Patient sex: F
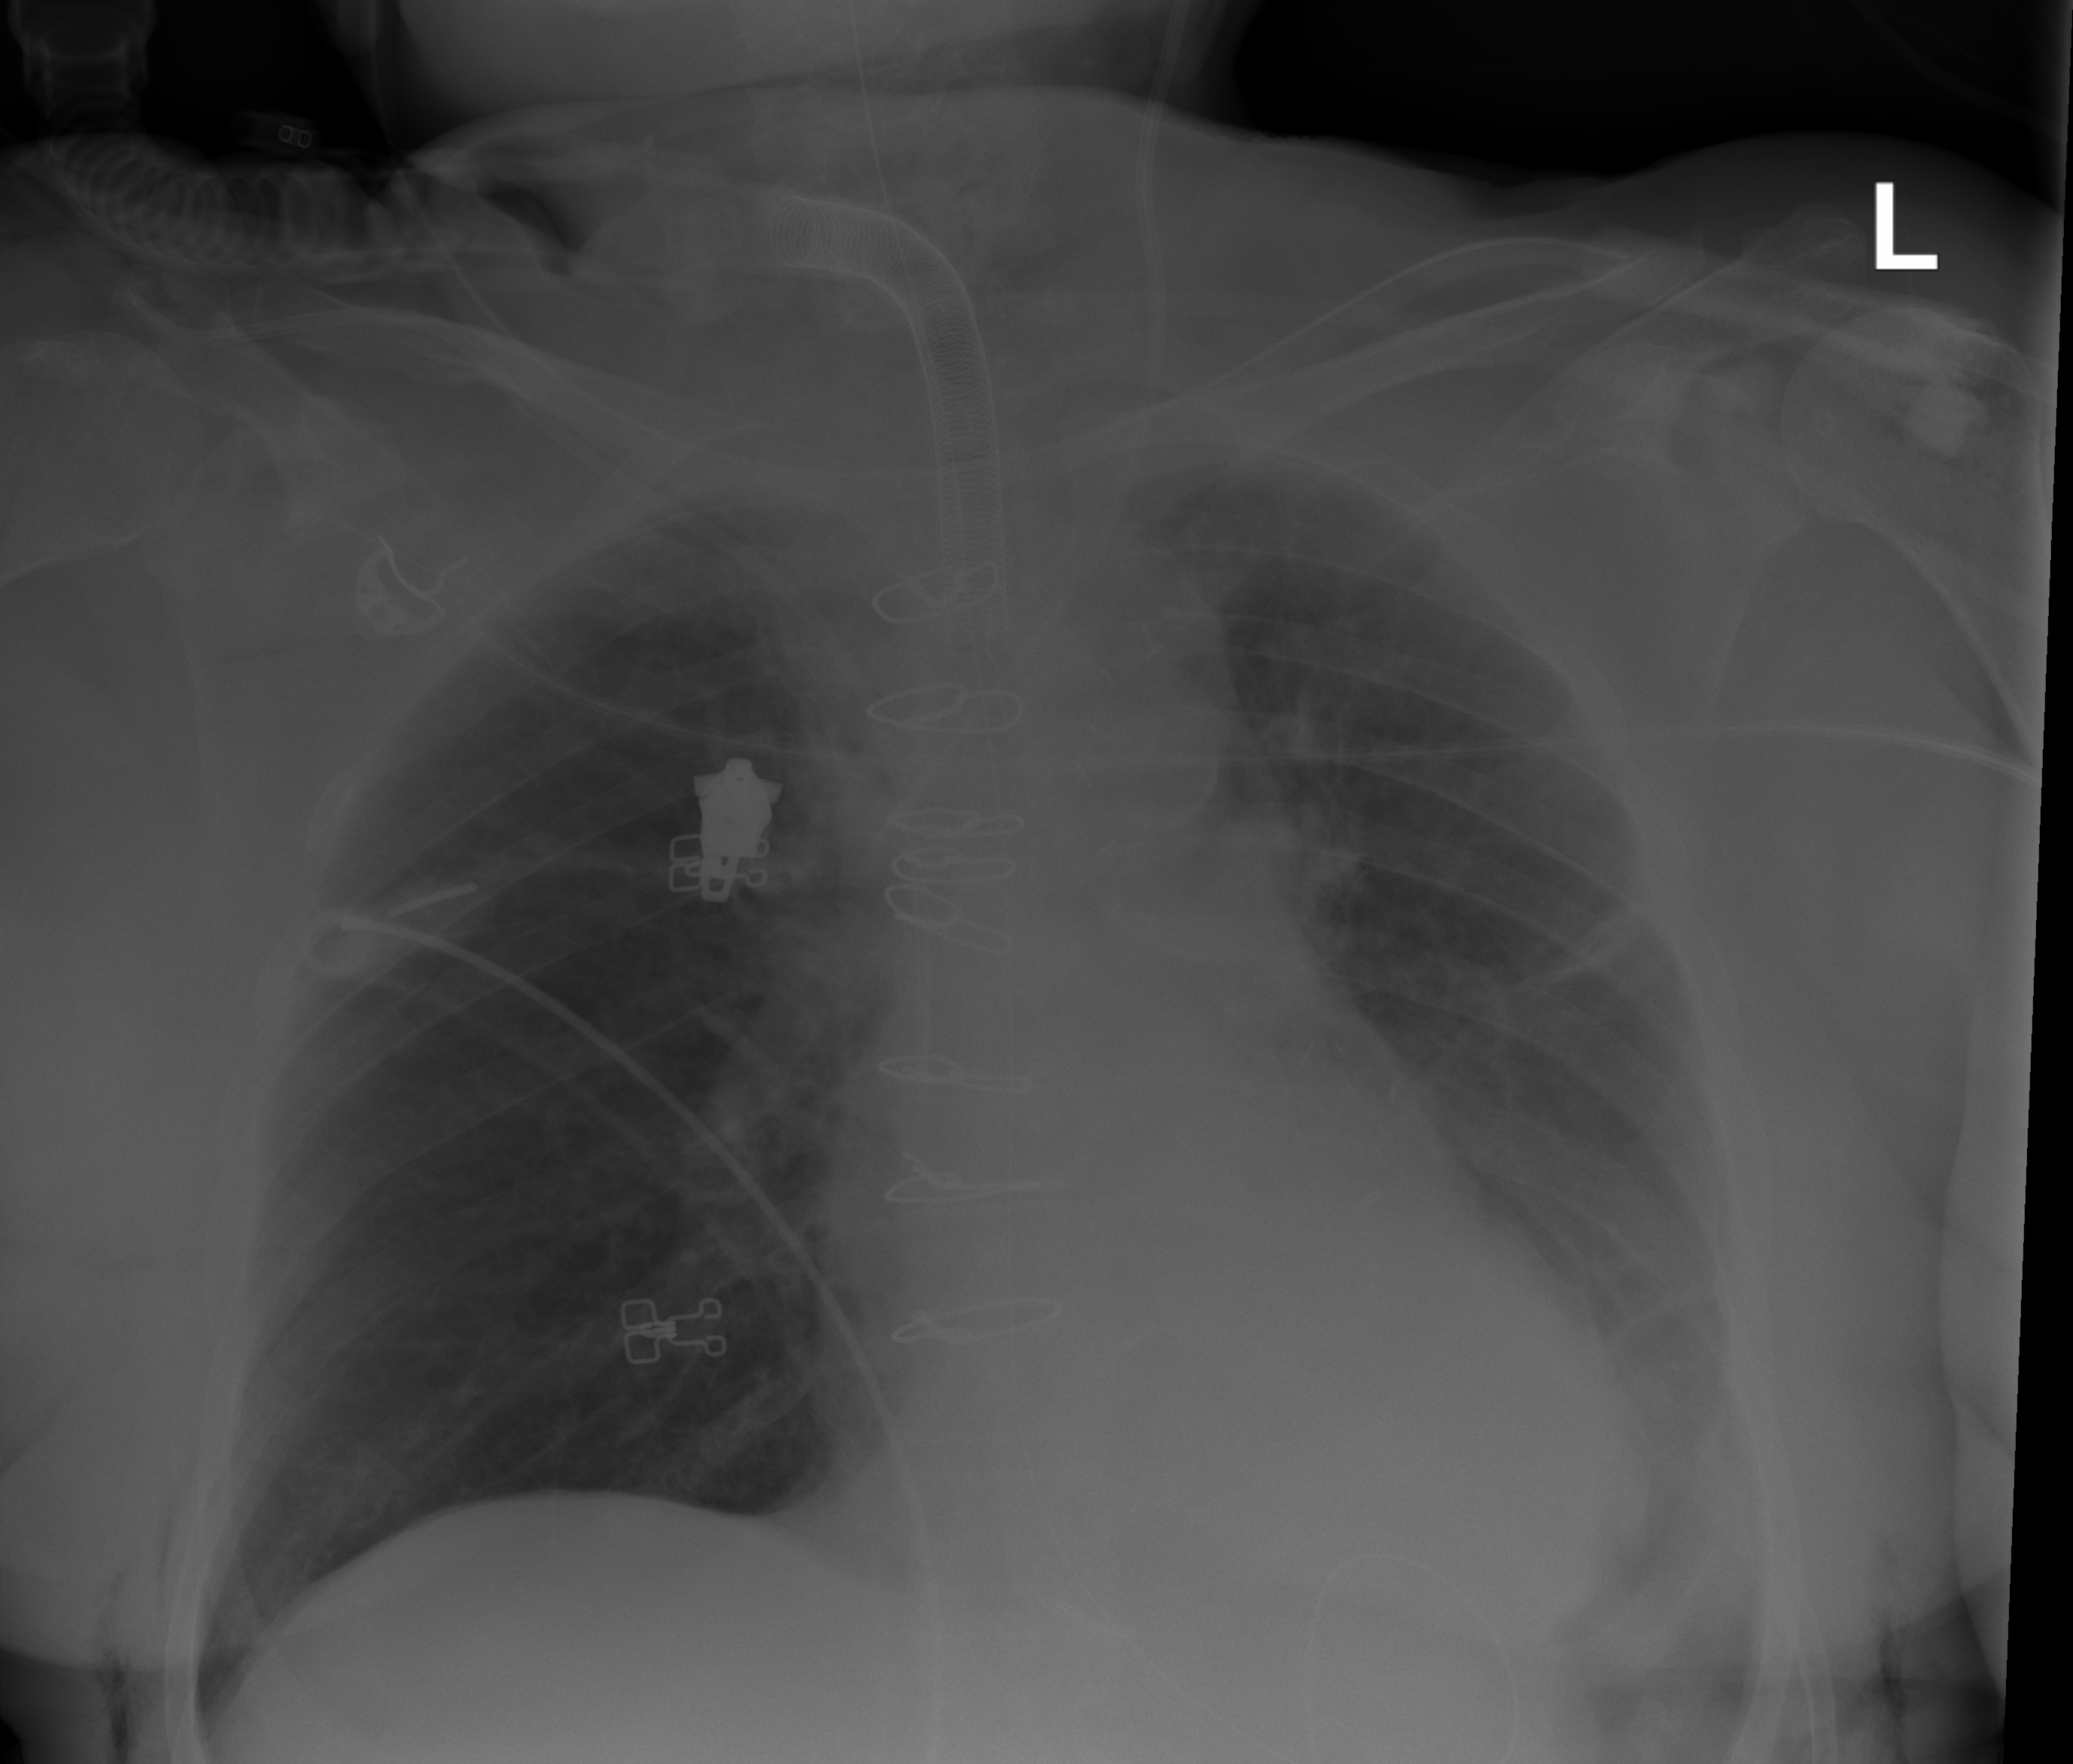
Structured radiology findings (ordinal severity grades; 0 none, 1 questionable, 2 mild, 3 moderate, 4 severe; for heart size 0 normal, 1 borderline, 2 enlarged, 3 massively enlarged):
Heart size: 1
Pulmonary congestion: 2
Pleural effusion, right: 0
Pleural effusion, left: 1
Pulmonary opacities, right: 0
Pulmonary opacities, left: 0
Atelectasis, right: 0
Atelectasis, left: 2